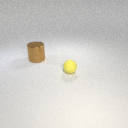
small yellow rubber sphere in front of large brown metal cylinder